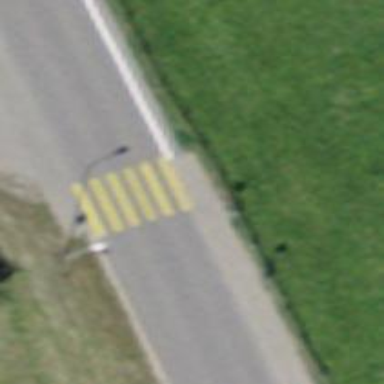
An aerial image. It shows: Marked zebra crossing with clear markings.